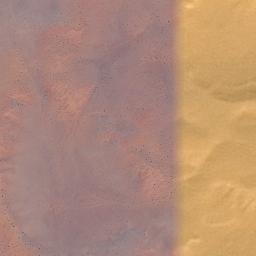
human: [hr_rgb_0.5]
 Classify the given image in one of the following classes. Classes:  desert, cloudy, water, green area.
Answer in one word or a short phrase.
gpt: desert